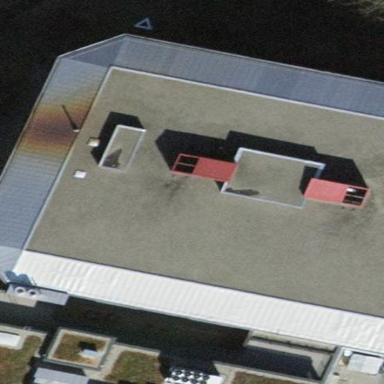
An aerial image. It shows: Industrial building.